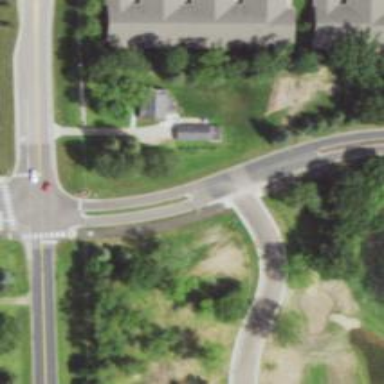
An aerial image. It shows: Marked crossing on asphalt cycleway.